Interaction volume radius: 5 \u00c5
Interaction volume height: 25 \u00c5
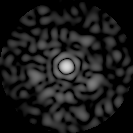
Disorder parameter: 0.8301